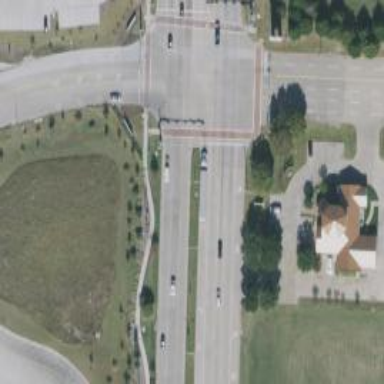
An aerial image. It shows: Marked road crossing.